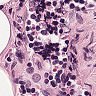
Metastatic tissue present: no